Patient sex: F
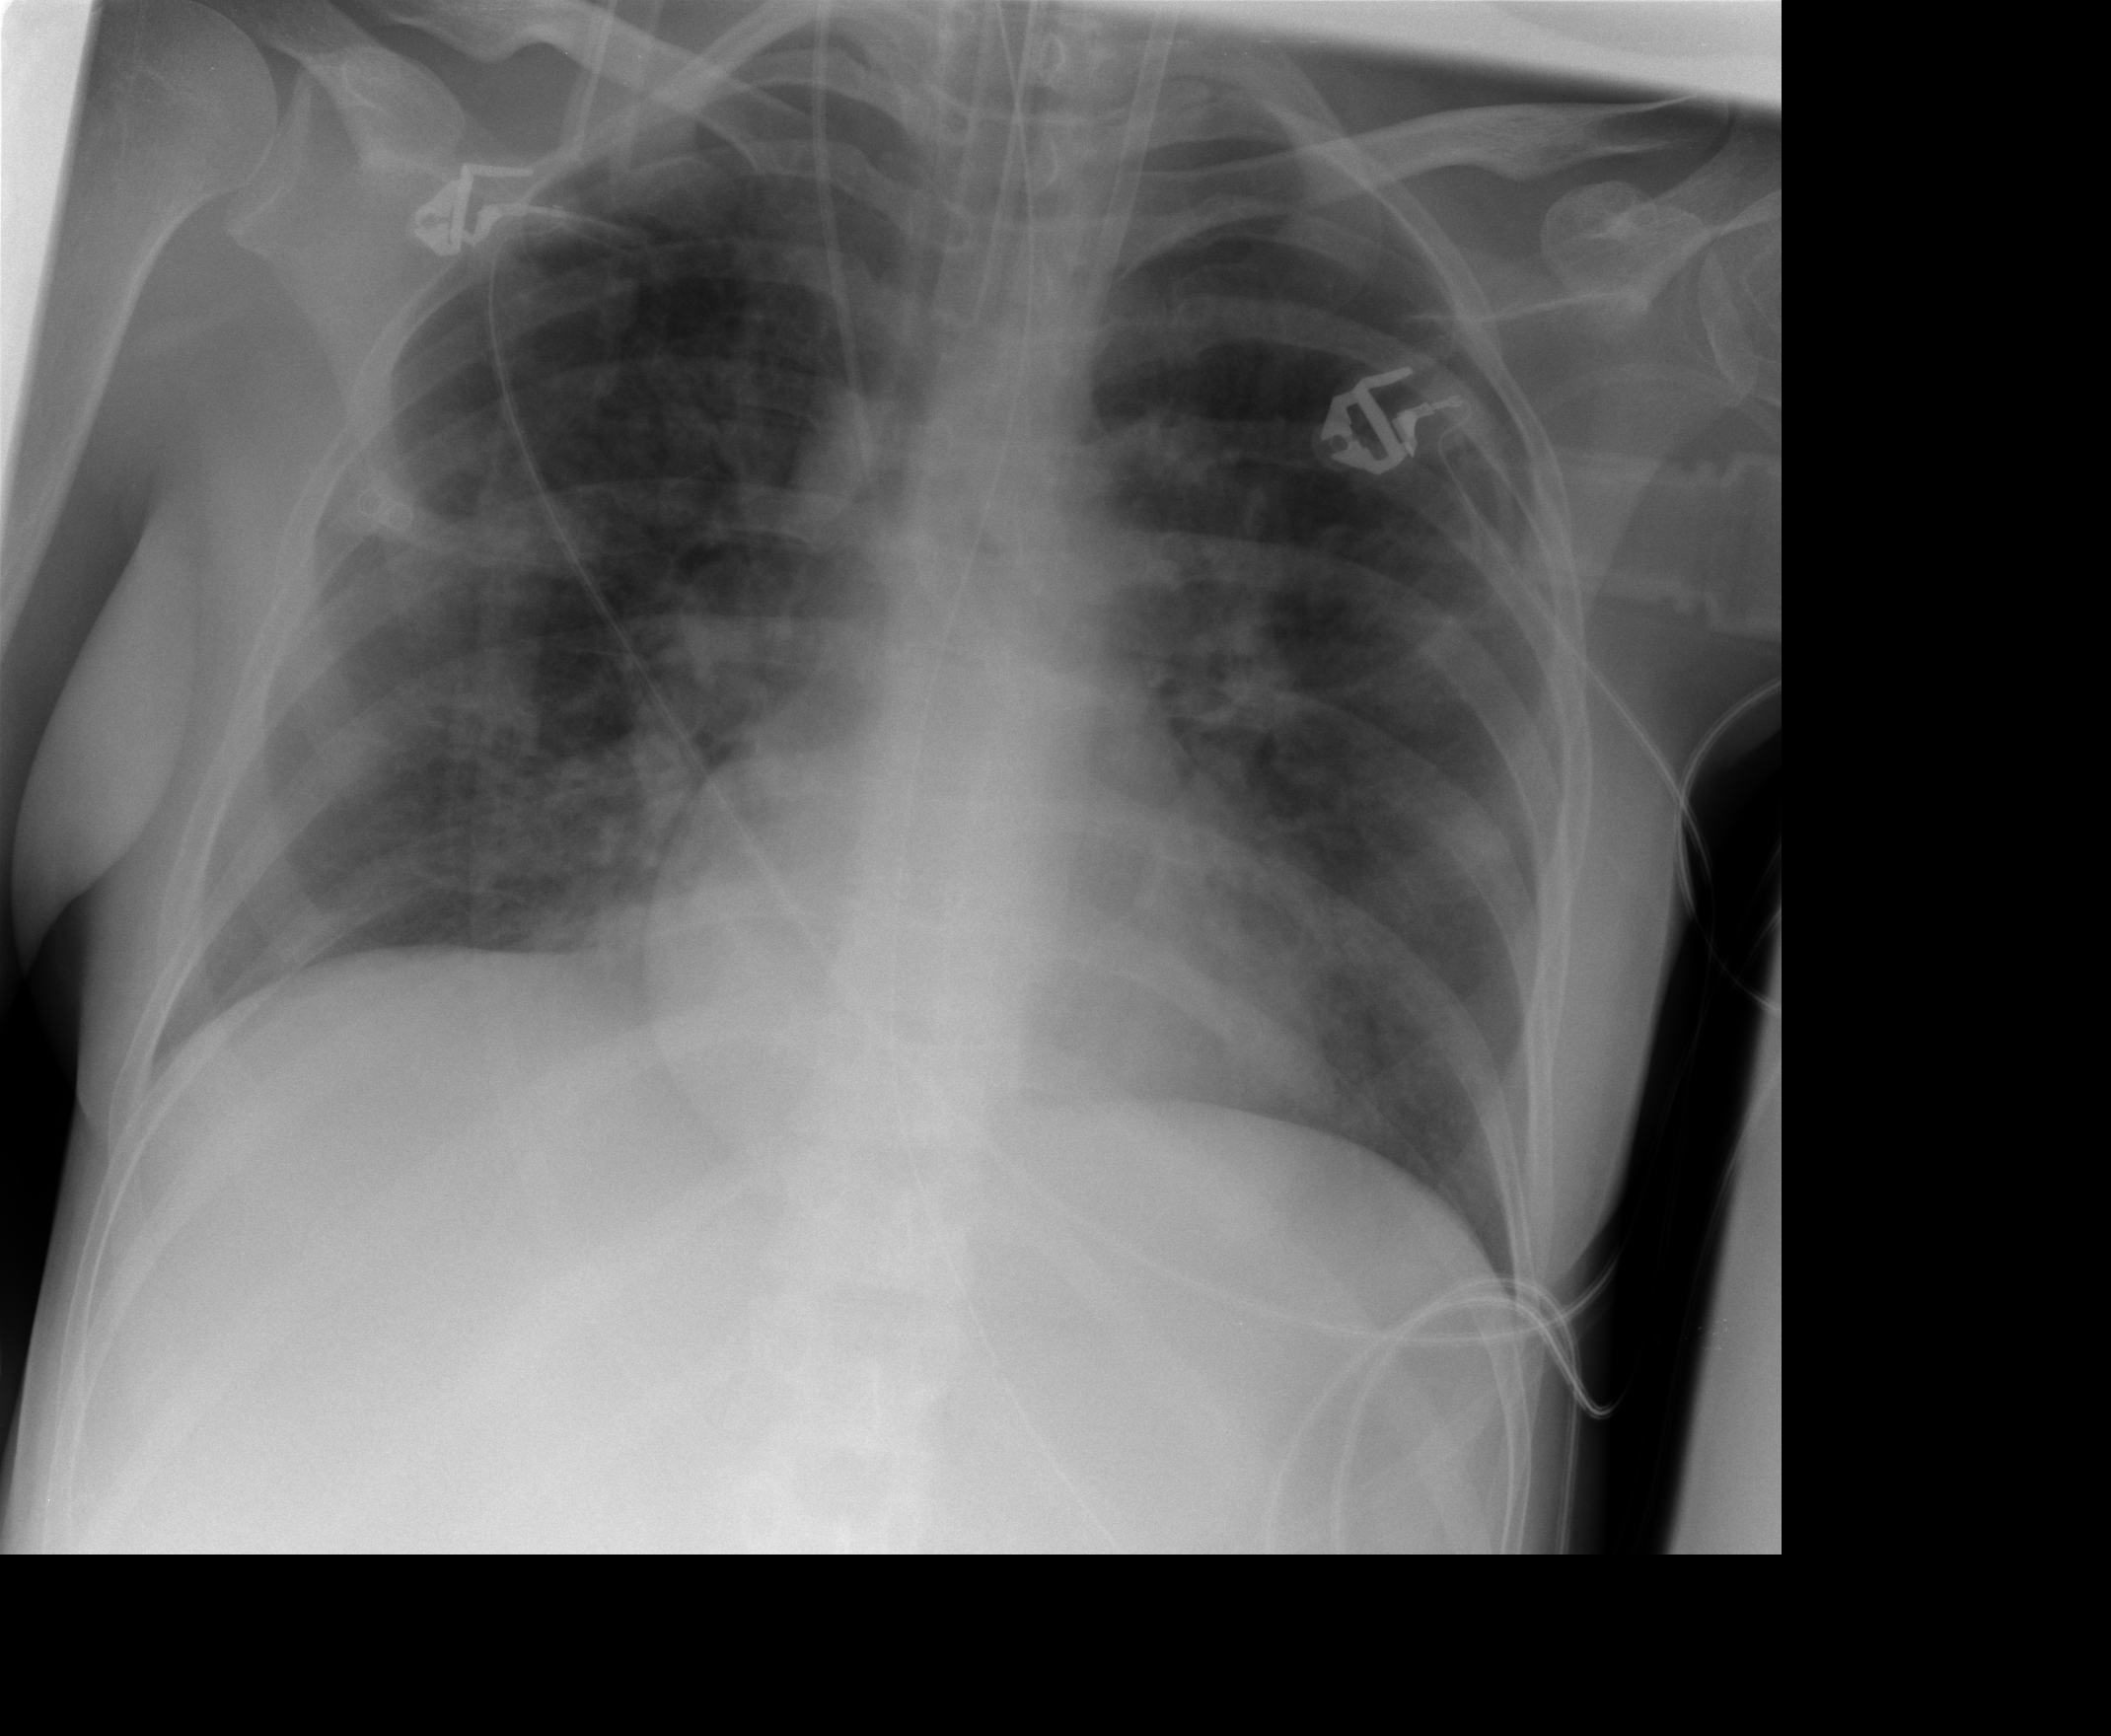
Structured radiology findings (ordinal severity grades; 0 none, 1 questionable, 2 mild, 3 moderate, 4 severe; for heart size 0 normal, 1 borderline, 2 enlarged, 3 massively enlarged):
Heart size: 0
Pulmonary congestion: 0
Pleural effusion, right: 0
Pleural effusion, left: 0
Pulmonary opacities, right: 2
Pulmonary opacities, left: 2
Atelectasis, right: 0
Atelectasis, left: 0